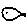
Label: fish